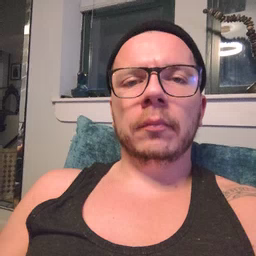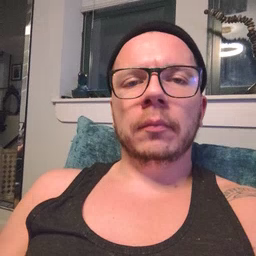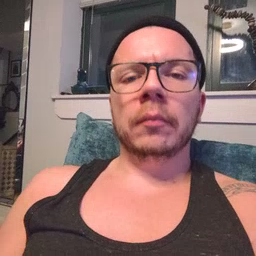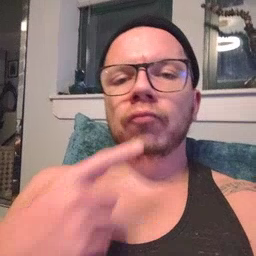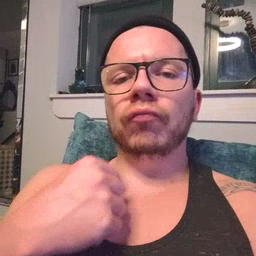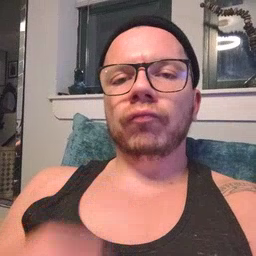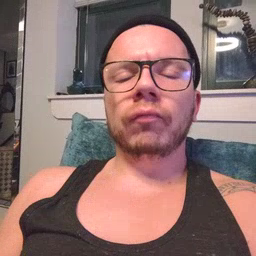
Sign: red